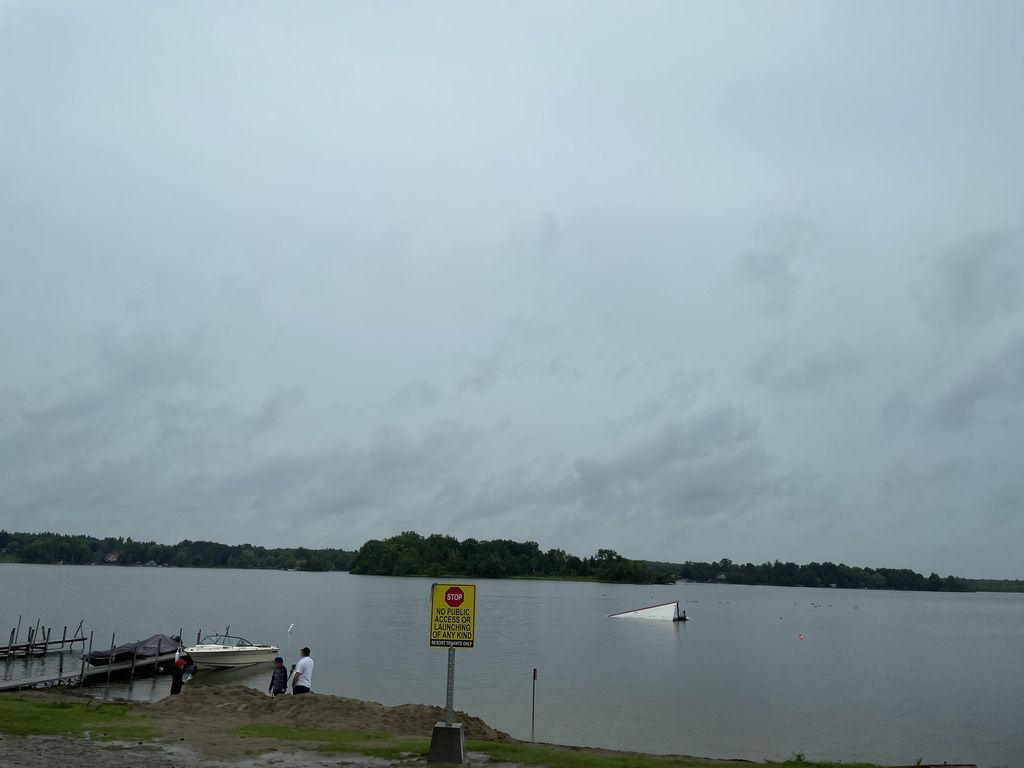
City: kitchener-waterloo